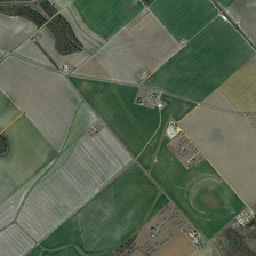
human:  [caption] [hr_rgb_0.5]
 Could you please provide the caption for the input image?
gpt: here is a farmland of different colors .

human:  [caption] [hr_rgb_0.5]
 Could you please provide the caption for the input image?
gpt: green blocks of field is blended with bare brown ones with curved trail stretching across them .

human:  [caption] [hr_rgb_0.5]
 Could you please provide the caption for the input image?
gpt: Several green and grey farmlands are distributed on both sides of the highway.

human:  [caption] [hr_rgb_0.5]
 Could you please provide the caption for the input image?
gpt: Some green and gray farmland is distributed on both sides of the highway.

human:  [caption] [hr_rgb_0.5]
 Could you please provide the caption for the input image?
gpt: the colors of some pieces of farmlands are in different depths of green .